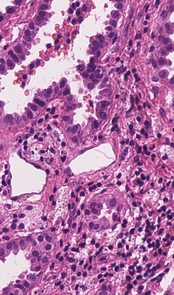
Tumor epithelial tissue: yes
Tumor-associated stroma tissue: yes
Normal tissue: no